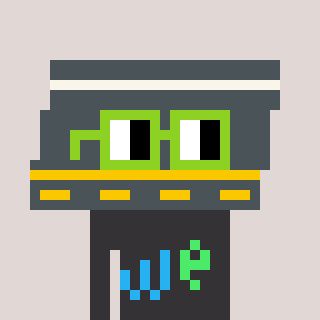
a pixel art character with square light green glasses, a road-shaped head and a grayscale-colored body on a warm background